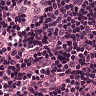
Metastatic tissue present: no